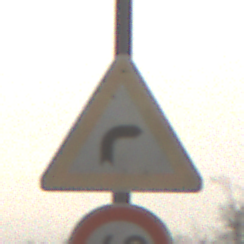
Verkehrszeichen: KurveRechts
Zusatzzeichen unten: Geschwindigkeit60
Umgebung: Outdoor, Nature
Tageszeit: MorningAfternoon
Wetter: PartlyCloudy
Licht: Natural
Jahreszeit: Winter
Kontrast: MediumContrast